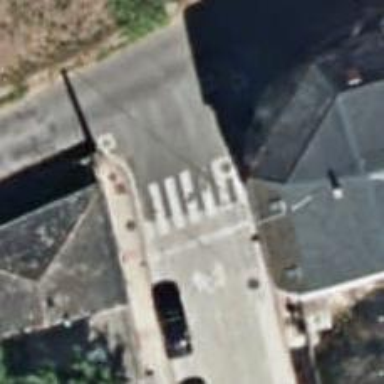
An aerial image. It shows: Zebra crossing on the road.